Field crop: tomato
Growth stage: 2
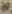
Species: solanum